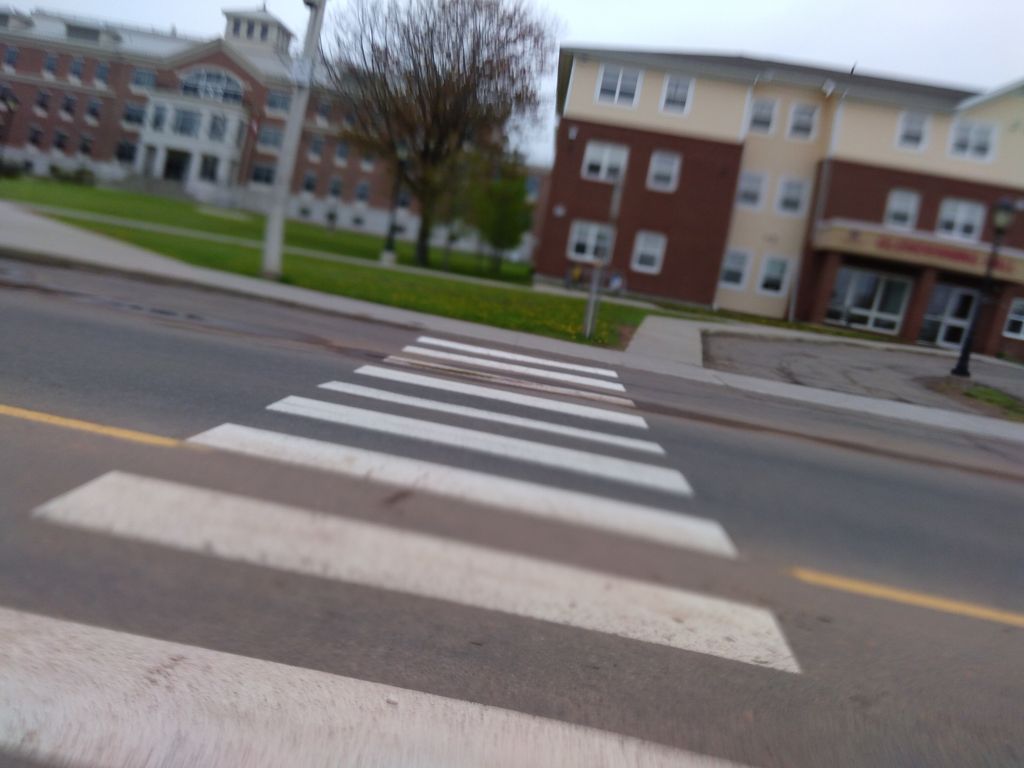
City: charlottetown